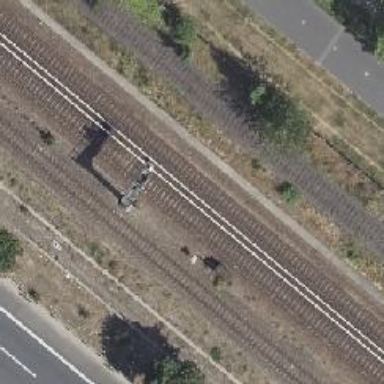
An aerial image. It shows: Railway signal.